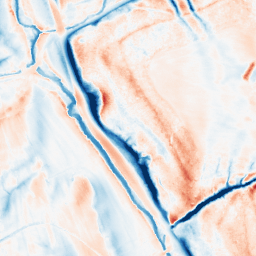
Category: classical
Decomposition family: gaussian_anisotropic
Decomposition parameters: sigma_x: 10
sigma_y: 2
Upsampling method: regularized
Upsampling parameters: scale: 2
lambda_reg: 0.001
Upsampling scale: 2